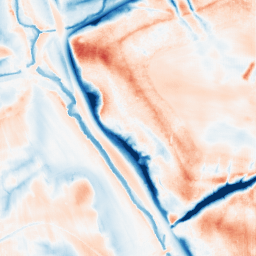
Category: classical
Decomposition family: gaussian
Decomposition parameters: sigma: 10
Upsampling method: fft_zeropad
Upsampling parameters: scale: 2
Upsampling scale: 2